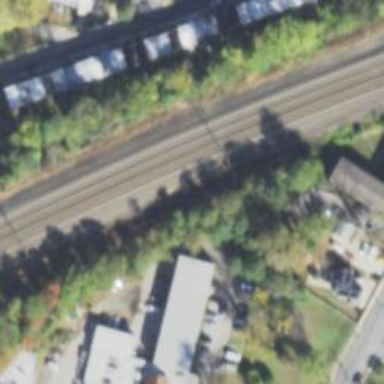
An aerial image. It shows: Railway track with contact lines for electrification.